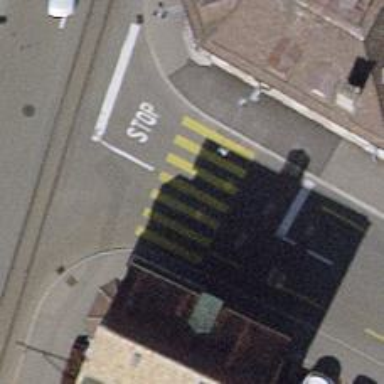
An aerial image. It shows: Marked crossing with zebra markings on the road.